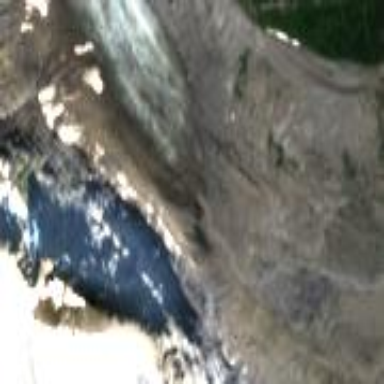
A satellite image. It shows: Stunning view of glacier.